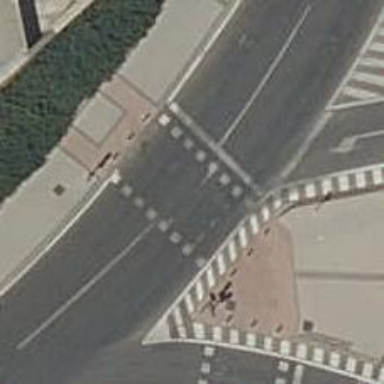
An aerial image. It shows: Zebra crossing with traffic signals.